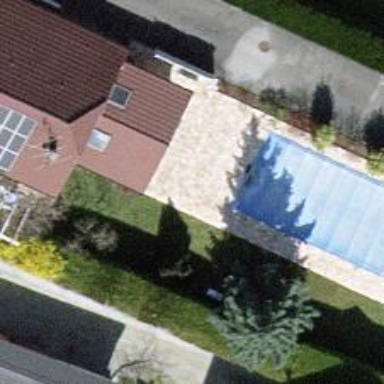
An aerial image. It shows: Swimming pool located in leisure land.